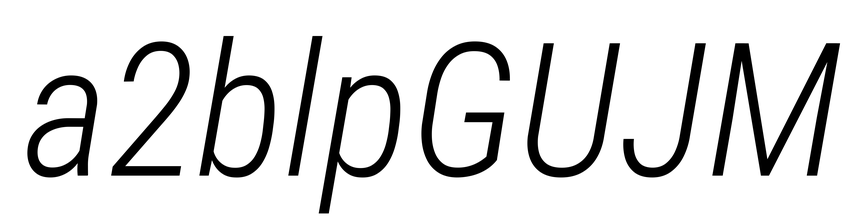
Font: Roboto-Italic_Condensed_Light_Italic